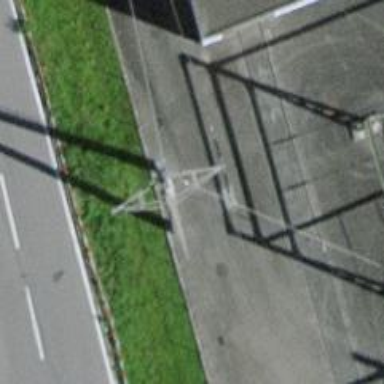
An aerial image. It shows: Power line in the image.